Question: I have an Android app using Facebook to login.
The app is already public:

When trying to login via Facebook, I get this exception:
'''
com.facebook.FacebookAuthorizationException: App Not Setup: This app is still in development mode, and you don't have access to it. Switch to a registered test user or ask an app admin for permissions.
'''
Since the test users are able to login perfectly fine, I'm assuming that my code if fine.
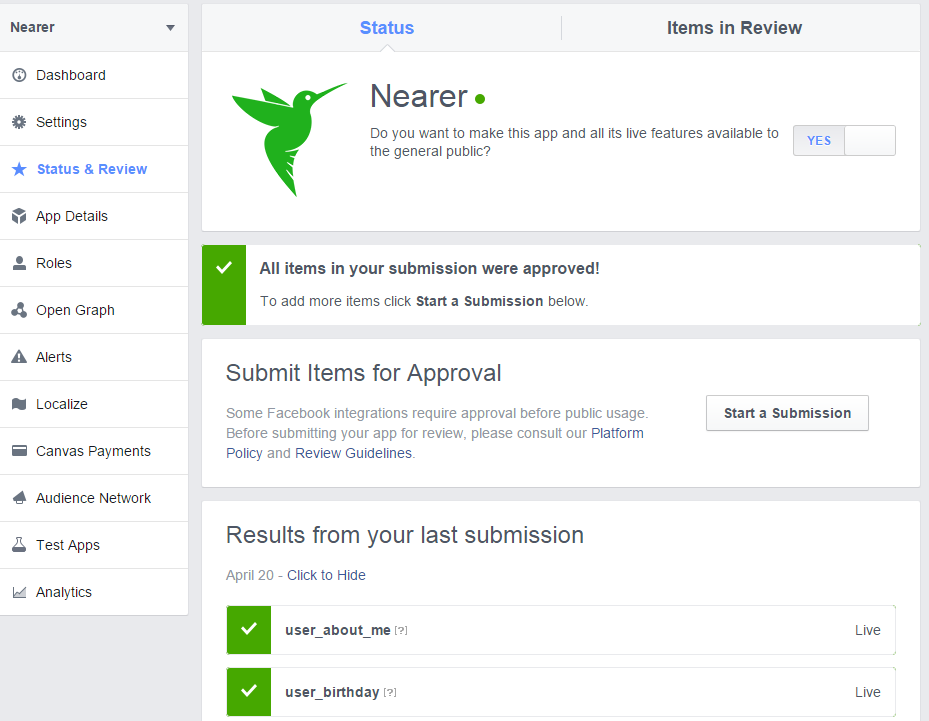
Answer: If the app status says that the App is public, yet you see the error with the SDK login, create a new app and start over.
This is a bug on facebook's end.